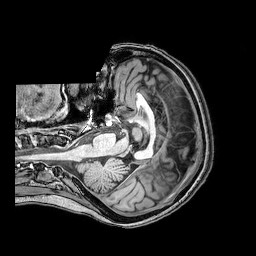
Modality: T1w
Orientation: axial
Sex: female
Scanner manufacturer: philips
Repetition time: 0.008192 s
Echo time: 0.00375 s